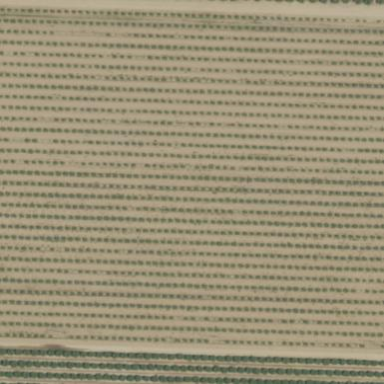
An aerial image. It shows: Orchard.